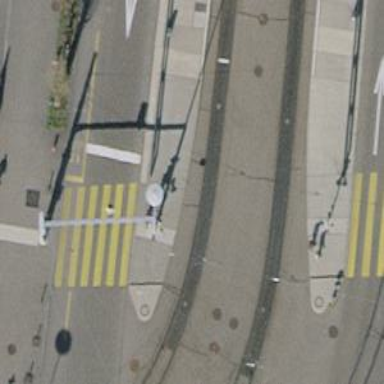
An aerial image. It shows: Tram crossing on the railway.